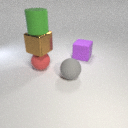
large gray rubber sphere to the left of large purple rubber cube